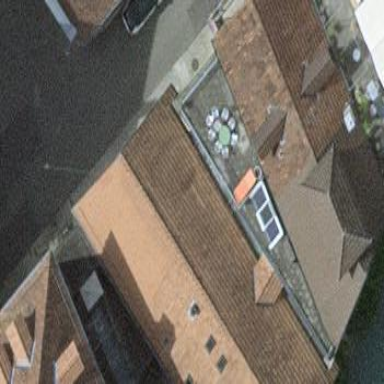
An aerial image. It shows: Apartments building with saltbox roof shape.